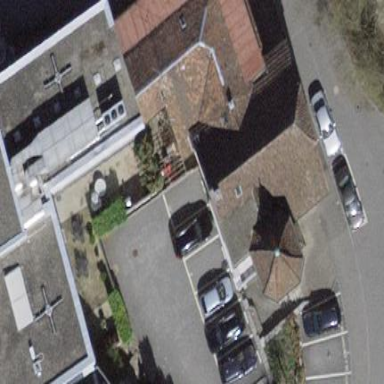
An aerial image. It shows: Street side parking area.